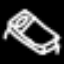
Label: bed